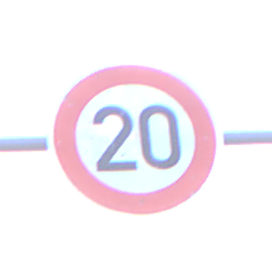
Verkehrszeichen: Geschwindigkeit20
Umgebung: Outdoor, Urban
Tageszeit: SunriseSunset
Wetter: PartlyCloudy
Licht: Natural
Jahreszeit: NotSpecified
Kontrast: LowContrast